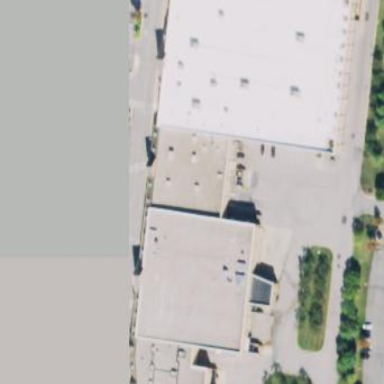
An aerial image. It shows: Mall building.